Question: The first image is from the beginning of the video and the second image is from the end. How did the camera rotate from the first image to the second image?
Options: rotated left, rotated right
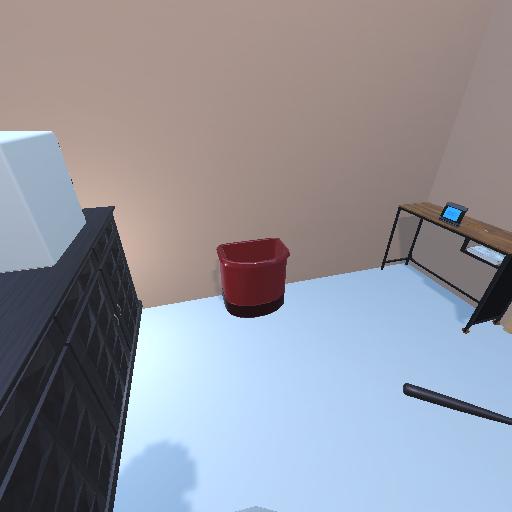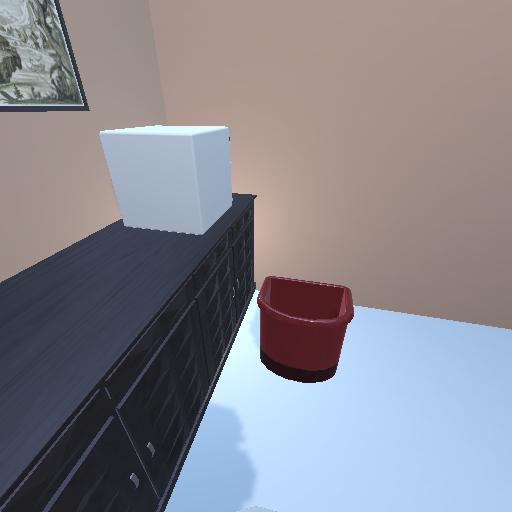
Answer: rotated left